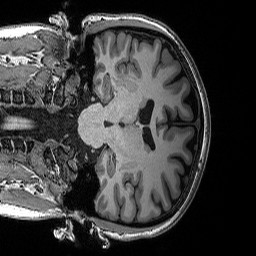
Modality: T1w
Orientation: coronal
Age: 20
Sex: female
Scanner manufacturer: siemens
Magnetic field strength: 3 T
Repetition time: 2.53 s
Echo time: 0.0033 s